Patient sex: M
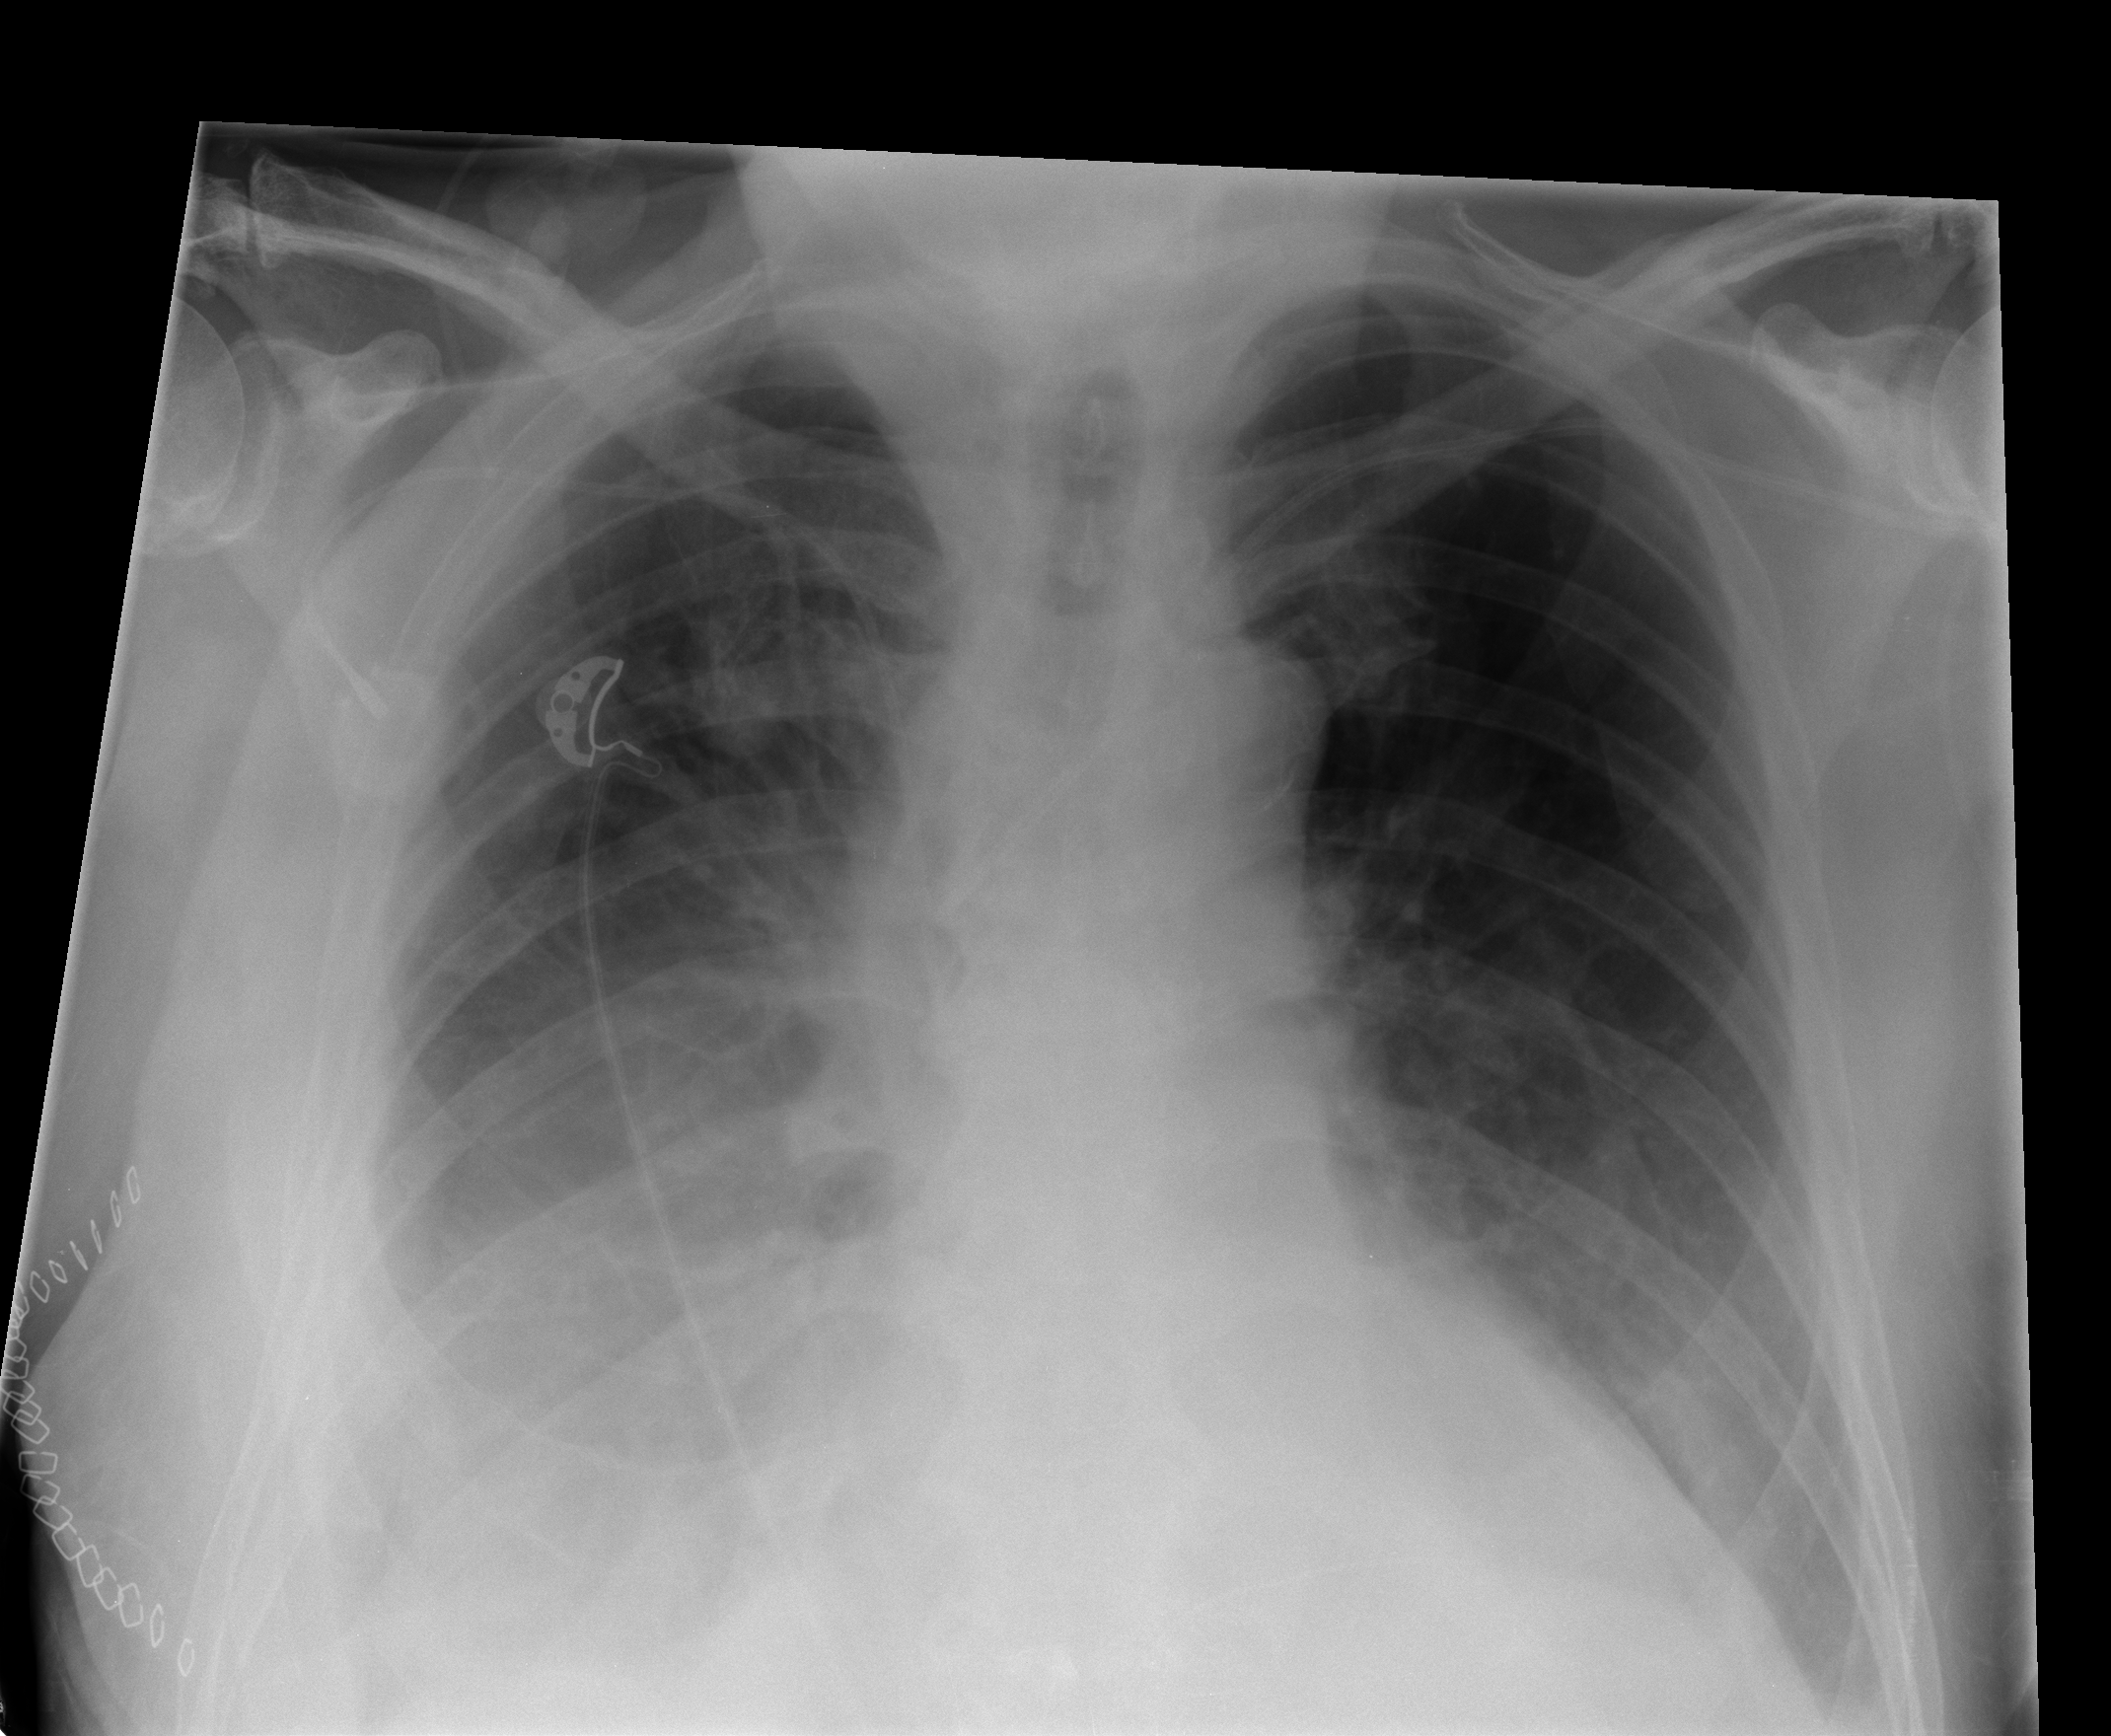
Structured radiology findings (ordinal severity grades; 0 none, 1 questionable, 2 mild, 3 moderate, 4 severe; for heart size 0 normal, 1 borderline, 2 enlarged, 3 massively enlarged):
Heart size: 2
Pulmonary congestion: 0
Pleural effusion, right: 2
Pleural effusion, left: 0
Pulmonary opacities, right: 1
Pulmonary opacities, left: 0
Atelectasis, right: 2
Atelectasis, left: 0